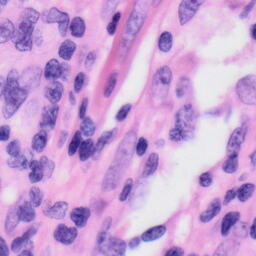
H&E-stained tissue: Skin